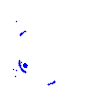
Particle: pion